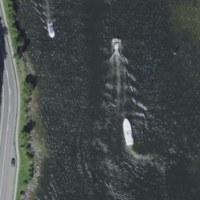
EUNIS habitat code: 14
Species observed at this site:
Podarcis muralis